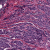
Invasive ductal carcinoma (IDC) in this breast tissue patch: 1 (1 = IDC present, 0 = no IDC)